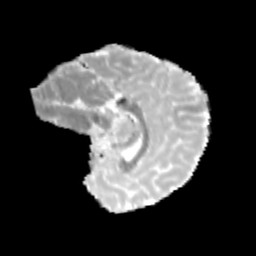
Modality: MD
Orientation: sagittal
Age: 12
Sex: female
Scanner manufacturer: siemens
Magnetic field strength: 3 T
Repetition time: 3.8 s
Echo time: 0.07 s